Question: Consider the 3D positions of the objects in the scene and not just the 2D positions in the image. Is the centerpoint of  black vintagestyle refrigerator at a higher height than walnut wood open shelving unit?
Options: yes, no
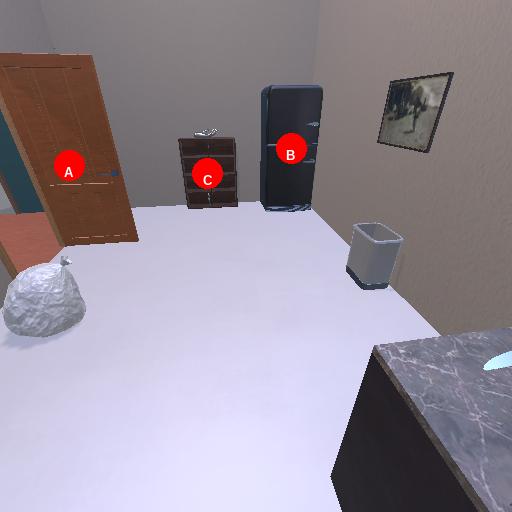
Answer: yes